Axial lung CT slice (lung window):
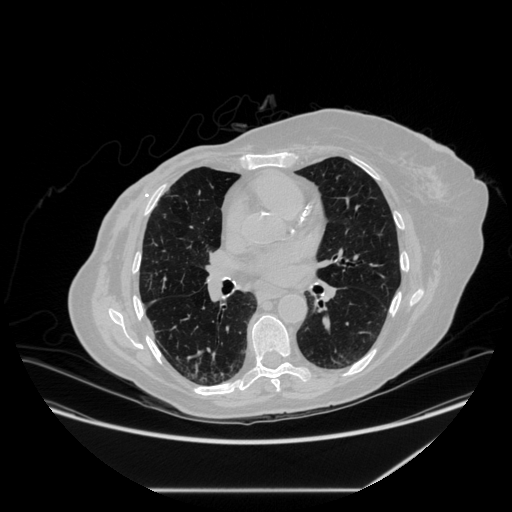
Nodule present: no